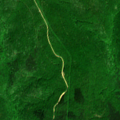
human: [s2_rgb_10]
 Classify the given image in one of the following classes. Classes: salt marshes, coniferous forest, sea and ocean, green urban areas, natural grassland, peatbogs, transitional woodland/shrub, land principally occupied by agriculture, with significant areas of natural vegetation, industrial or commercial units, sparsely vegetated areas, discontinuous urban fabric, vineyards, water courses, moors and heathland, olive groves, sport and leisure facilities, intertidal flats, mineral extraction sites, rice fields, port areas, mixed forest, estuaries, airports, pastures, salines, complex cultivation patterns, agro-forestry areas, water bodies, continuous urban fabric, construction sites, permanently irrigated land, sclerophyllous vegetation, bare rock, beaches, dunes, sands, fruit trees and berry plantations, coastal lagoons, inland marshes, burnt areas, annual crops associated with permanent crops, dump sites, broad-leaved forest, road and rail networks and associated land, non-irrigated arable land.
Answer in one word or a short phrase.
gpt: broad-leaved forest, mixed forest